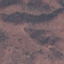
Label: HerbaceousVegetation